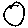
Label: circle